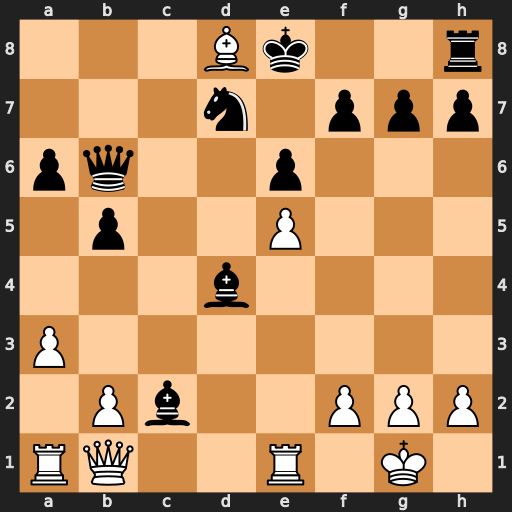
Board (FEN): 3Bk2r/3n1ppp/pq2p3/1p2P3/3b4/P7/1Pb2PPP/RQ2R1K1
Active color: w
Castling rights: k
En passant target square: -
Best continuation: Bxb6 Bxb1 Bxd4